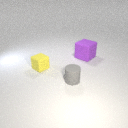
small gray rubber cylinder to the left of large purple rubber cube